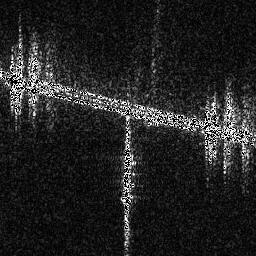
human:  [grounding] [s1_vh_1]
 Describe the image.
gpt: In the satellite image, there is  <ref>1 medium ship </ref> <box>[[46, 52, 51, 75, 0]]</box> located at center.